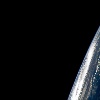
Label: space